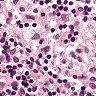
Metastatic tissue present: no